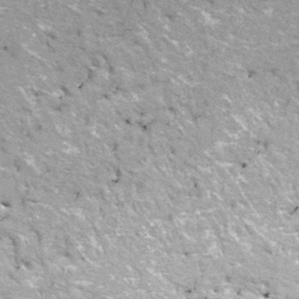
Label: frost